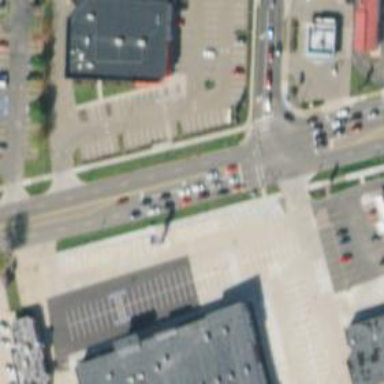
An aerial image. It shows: Parking space is available.